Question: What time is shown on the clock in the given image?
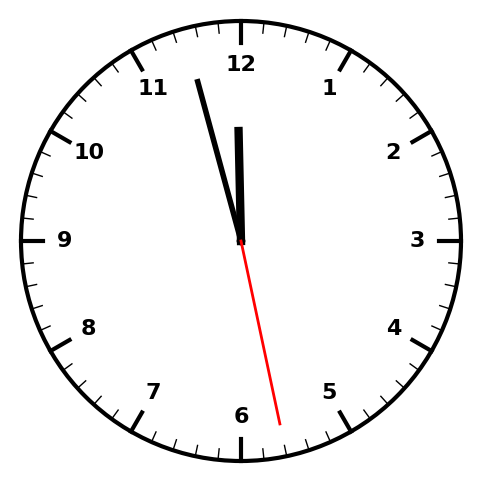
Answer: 11:57:28